Field crop: tomato
Growth stage: 1
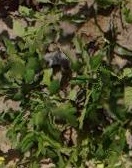
Species: tomato